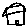
Label: house